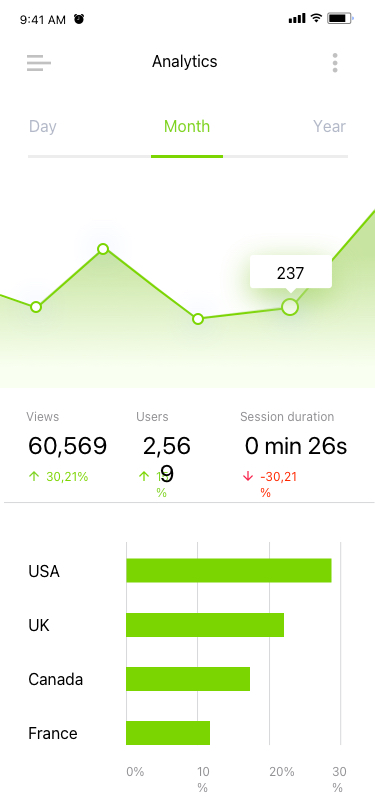
Text in this UI design:
Analytics
UI Text/Heading/H5/Brandcolor
Month
Year
Day
237
Views
0%
10%
20%
30%
Users
Session duration
30,21%
USA
UK
Canada
France
15%
-30,21%
60,569
2,569
0 min 26s
9:41 AM